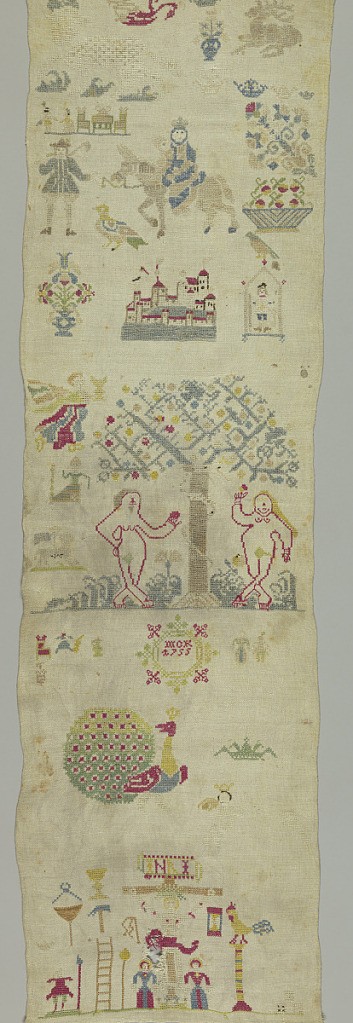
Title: Sampler
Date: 1755
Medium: silk and linen embroidery, linen foundation Technique: two-sided cross, double running, satin, and chain stitches on plain weave
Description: Three religious scenes (Flight into Egypt, Garden of Eden, Crucifixion) with scattered motifs.